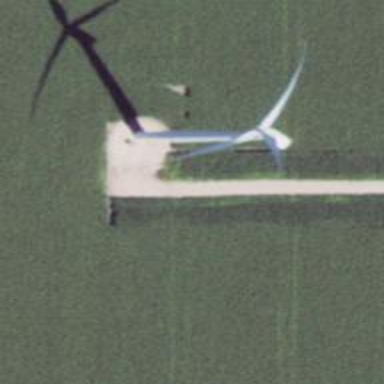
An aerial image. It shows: Wind generator powered by horizontal axis wind turbine.